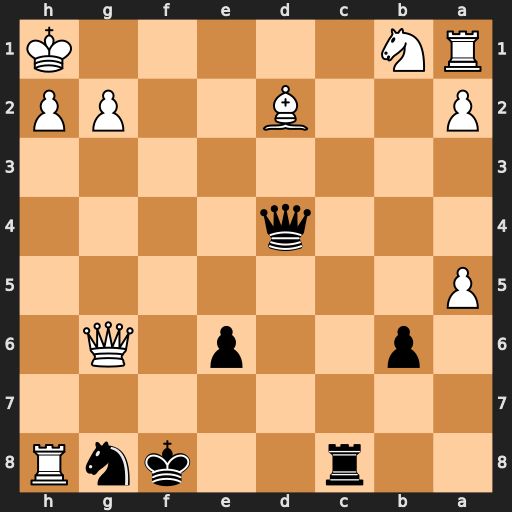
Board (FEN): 2r2knR/8/1p2p1Q1/P7/3q4/8/P2B2PP/RN5K
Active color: b
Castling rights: -
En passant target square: -
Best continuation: Rc1+ Bxc1 Qd1#